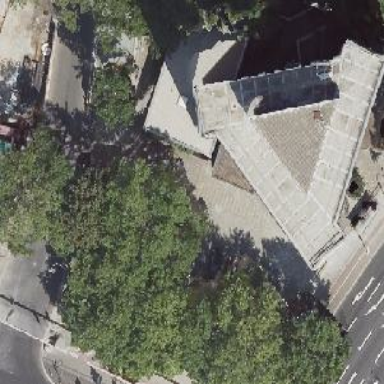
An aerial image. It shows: Part of building.